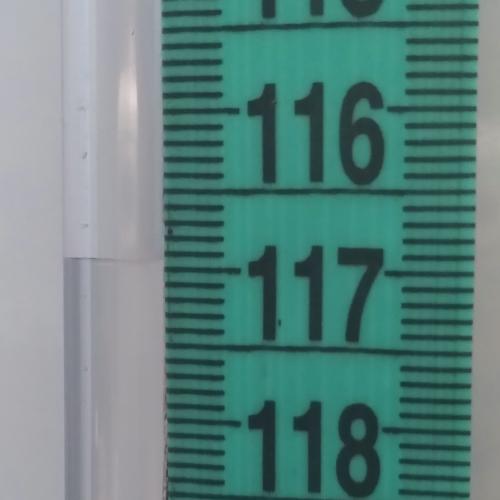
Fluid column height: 117.0 cm